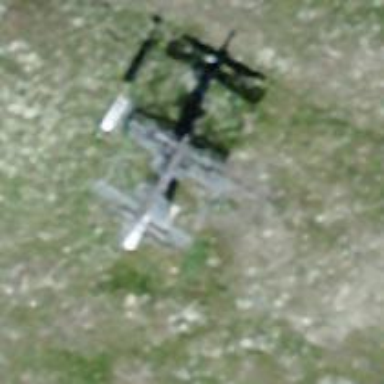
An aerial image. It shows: Pylon used for aerialway.